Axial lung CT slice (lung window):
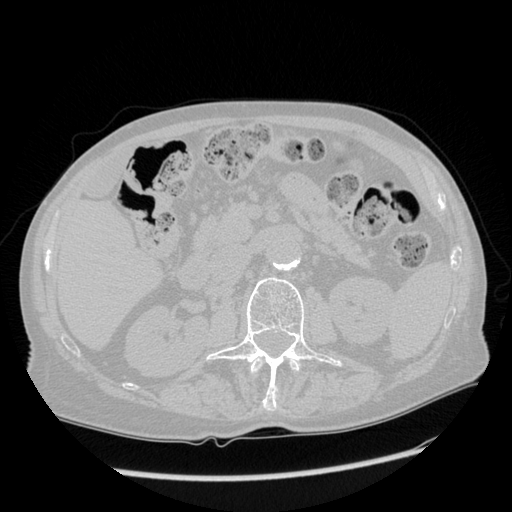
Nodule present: no